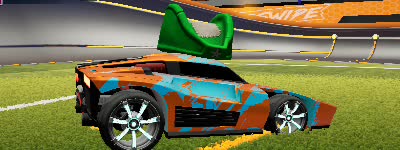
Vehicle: breakout